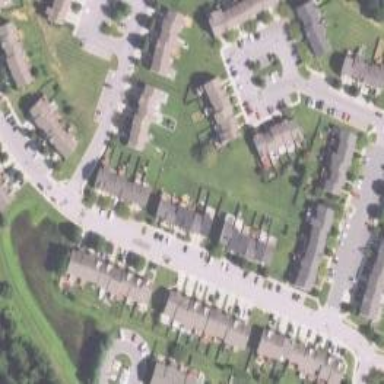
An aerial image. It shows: Neighborhood.